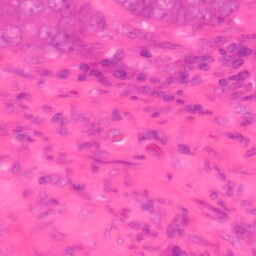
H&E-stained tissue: Colon